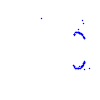
Particle: kaon